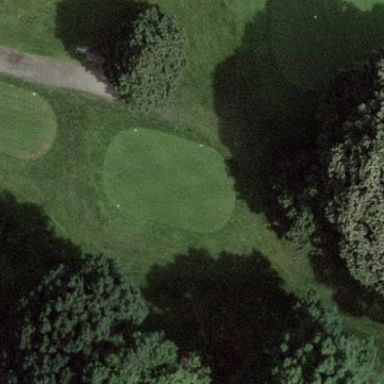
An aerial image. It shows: Golf tee.